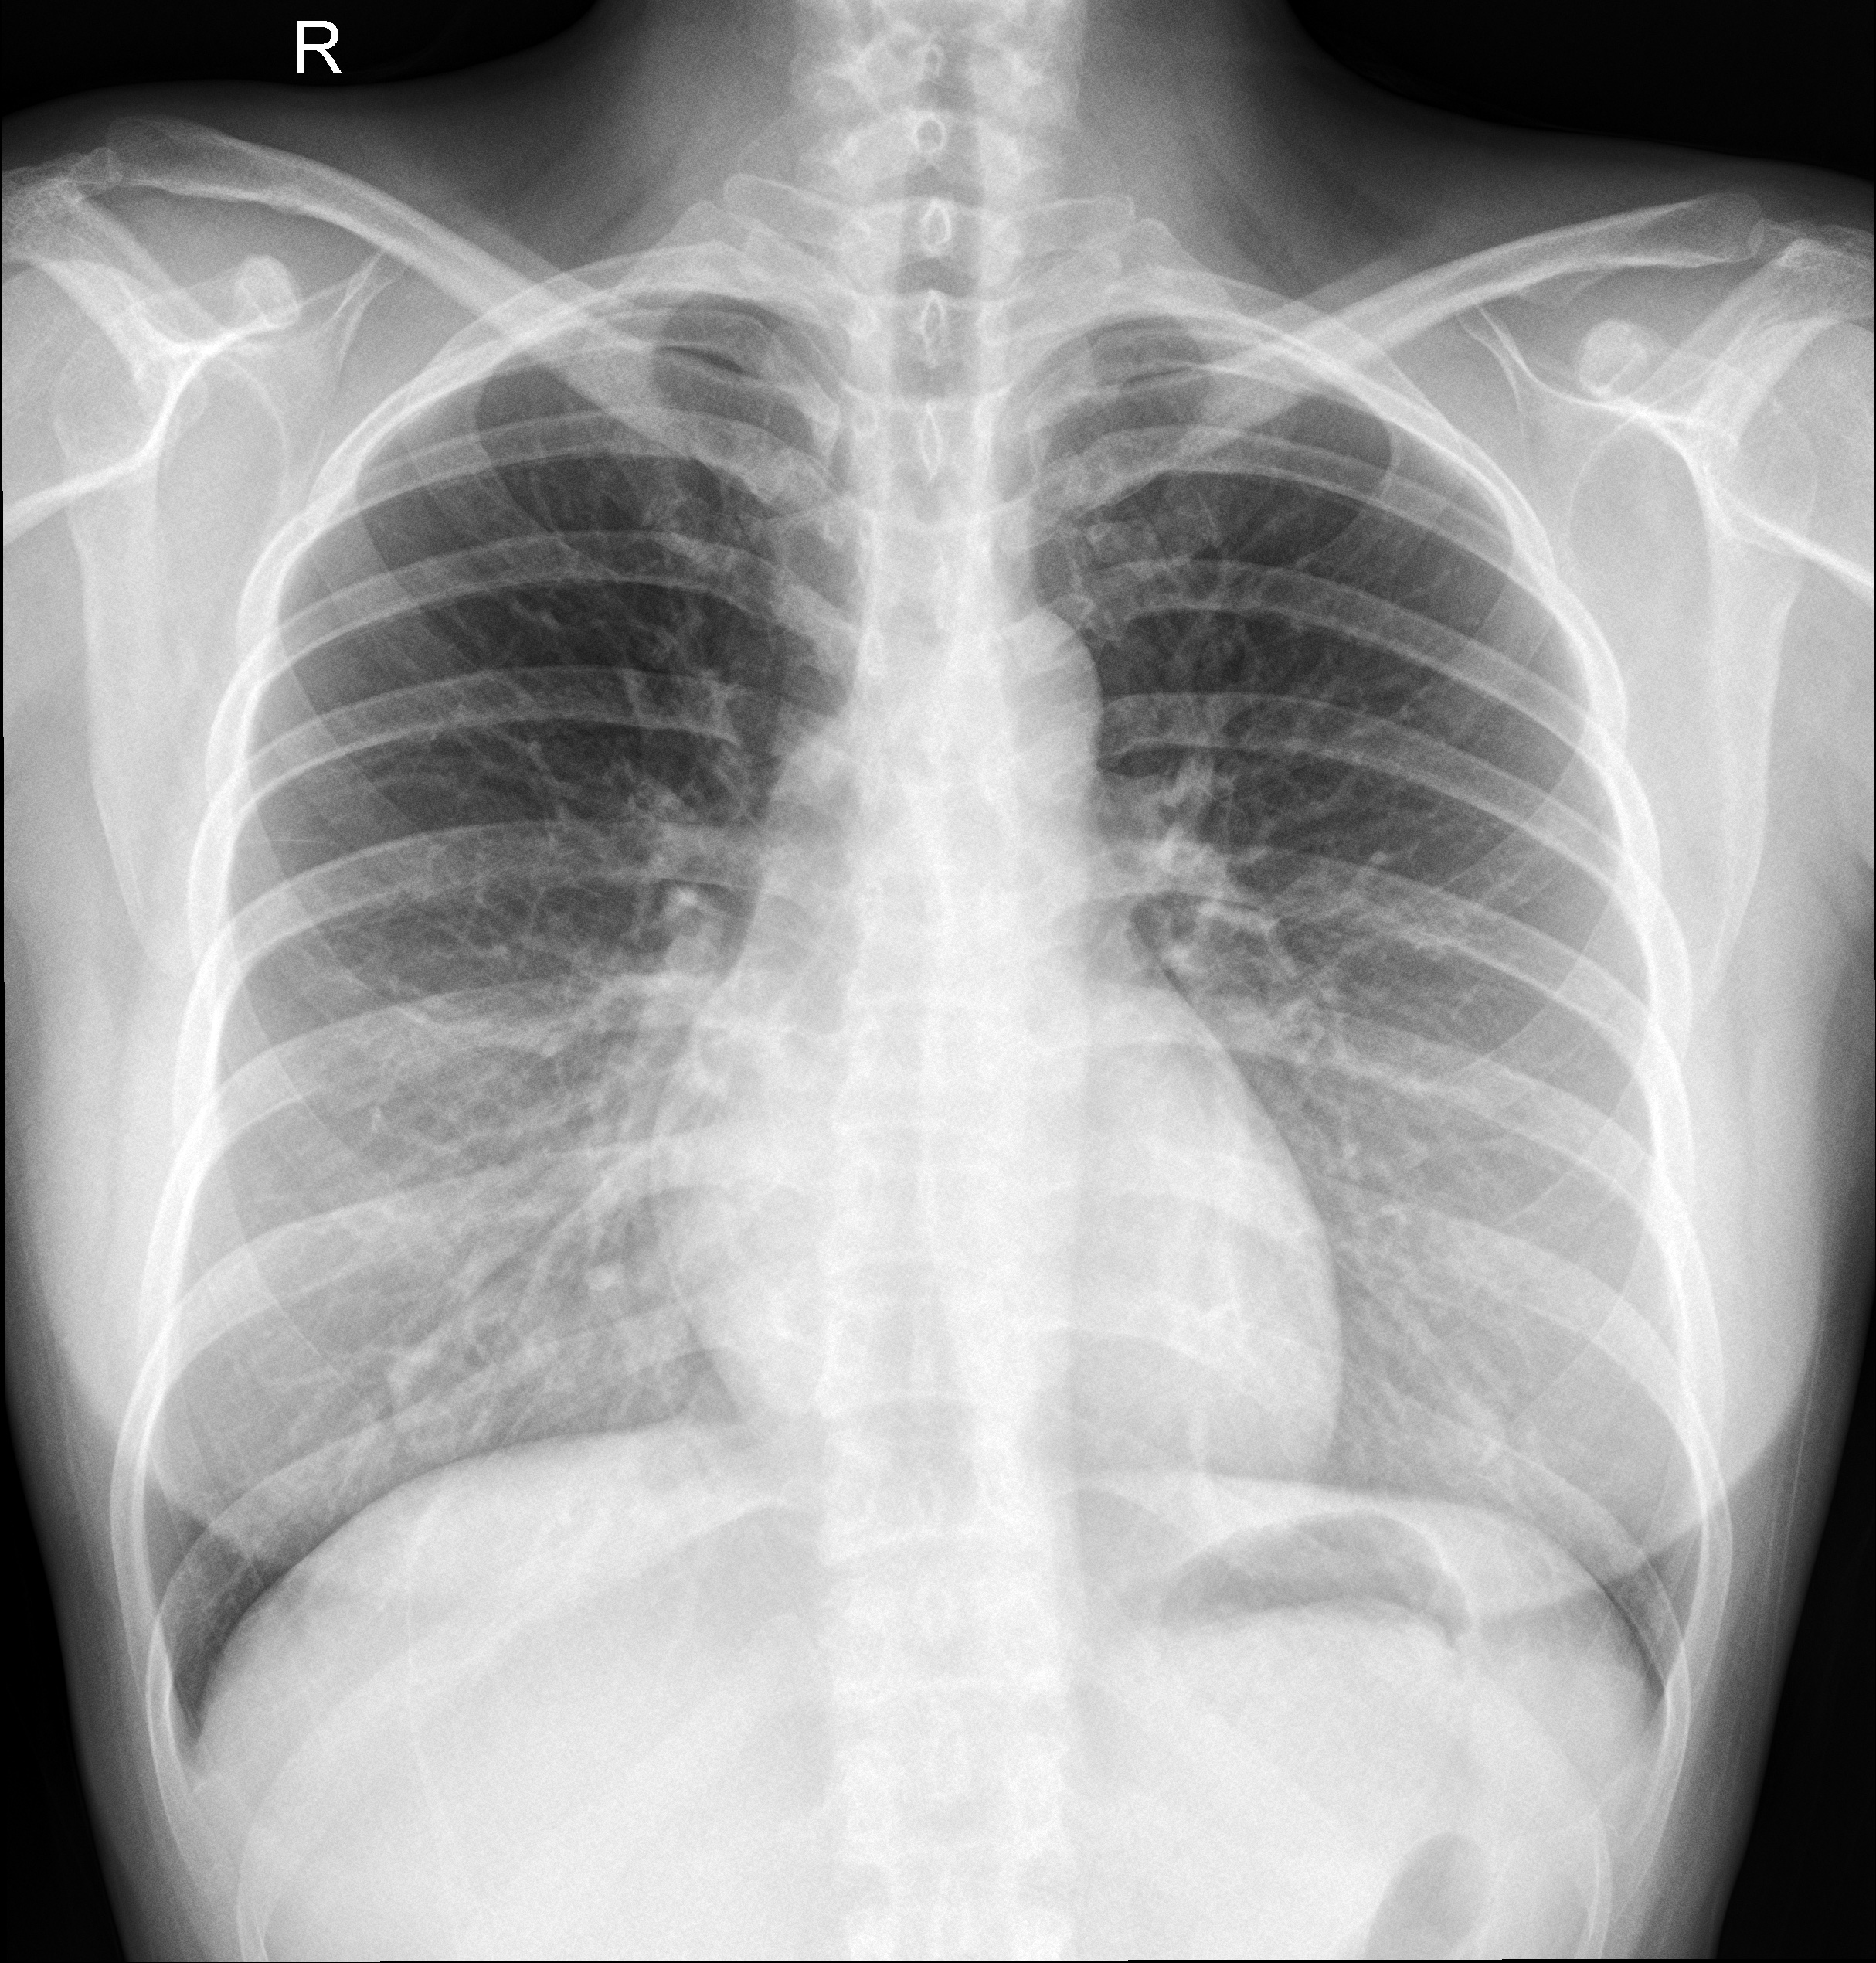
Diagnosis: NORMAL